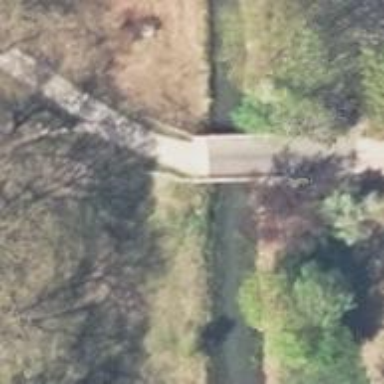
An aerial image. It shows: Asphalt cycleway on bridge with no sidewalk.